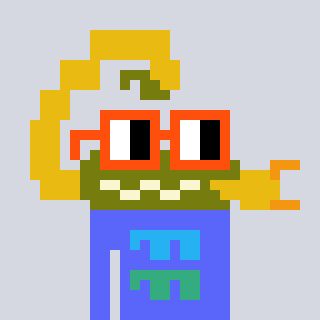
a pixel art character with square orange glasses, a scorpion-shaped head and a purple-colored body on a cool background